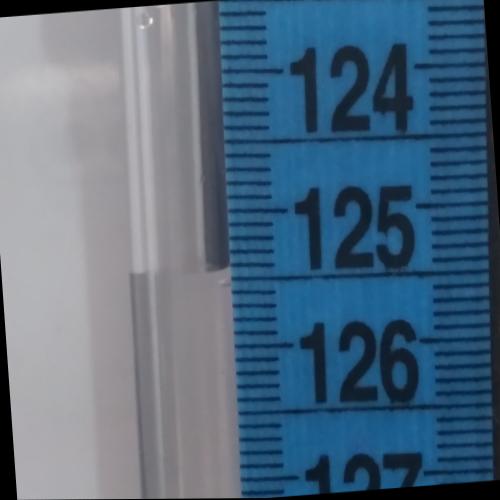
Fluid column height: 125.4 cm